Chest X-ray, PA view. Patient: 61 years old, sex M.
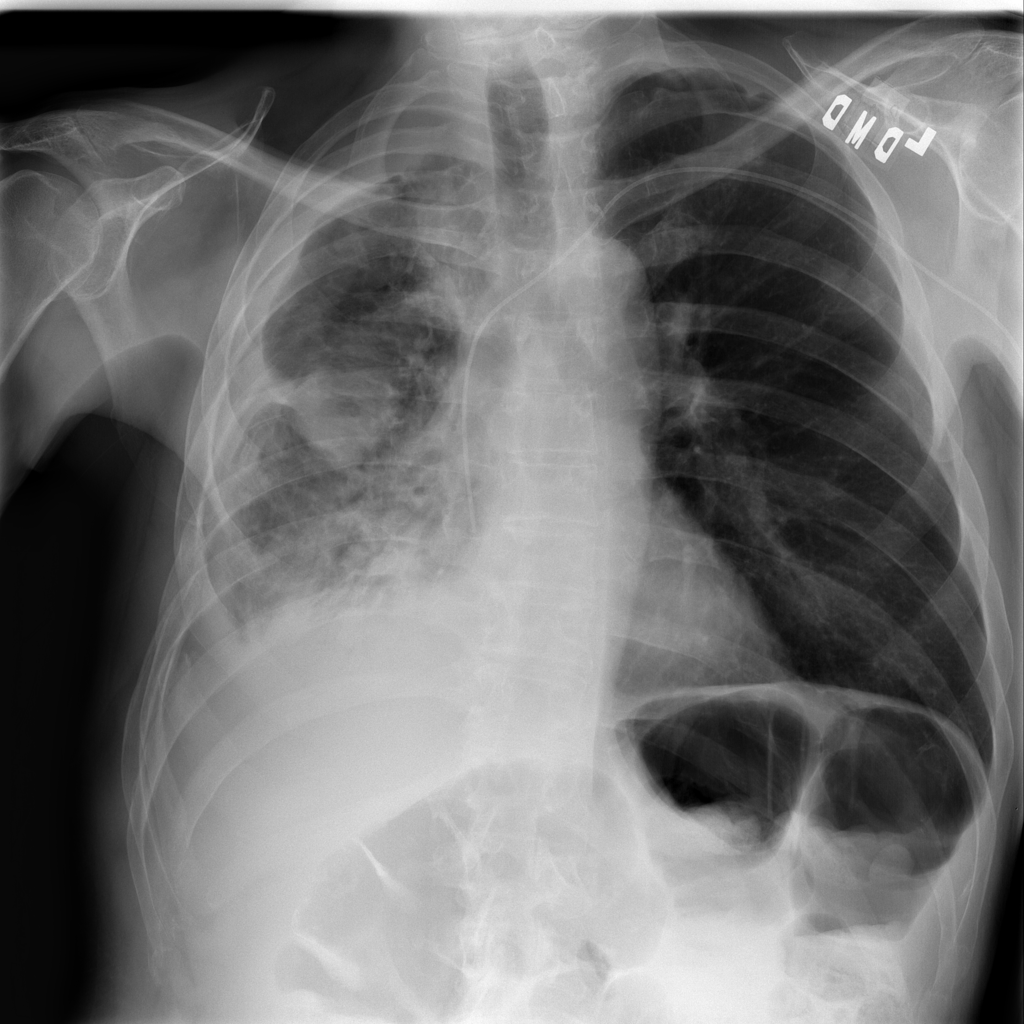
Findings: Atelectasis, Effusion, Infiltration, Mass, Nodule